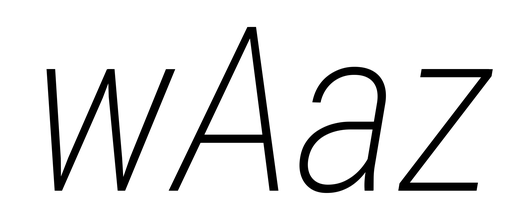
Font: Roboto-Italic_Condensed_ExtraLight_Italic